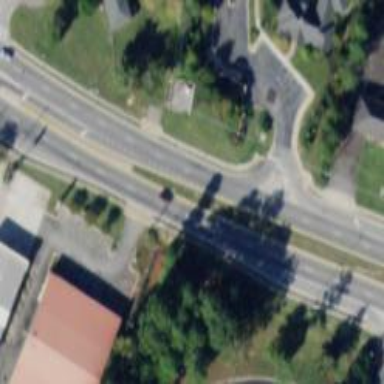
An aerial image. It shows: Secondary road with asphalt surface.